Interaction volume radius: 10 \u00c5
Interaction volume height: 45 \u00c5
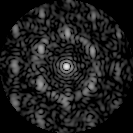
Disorder parameter: 0.5982